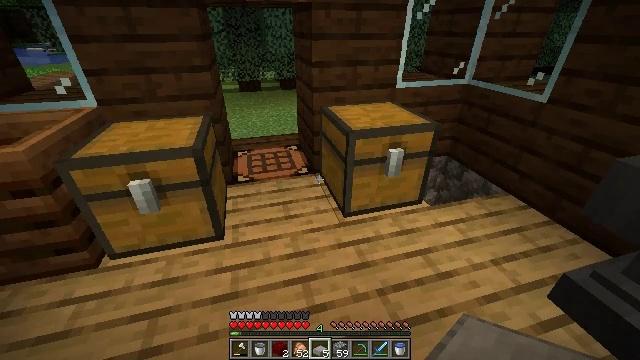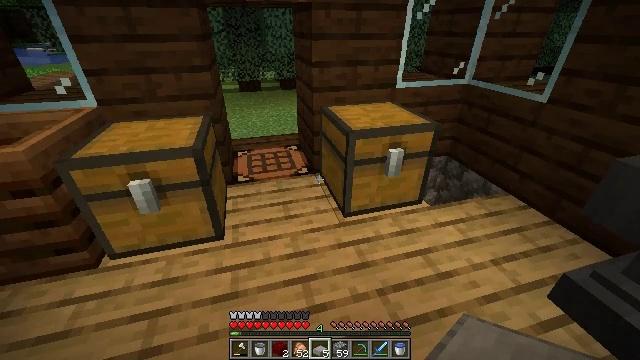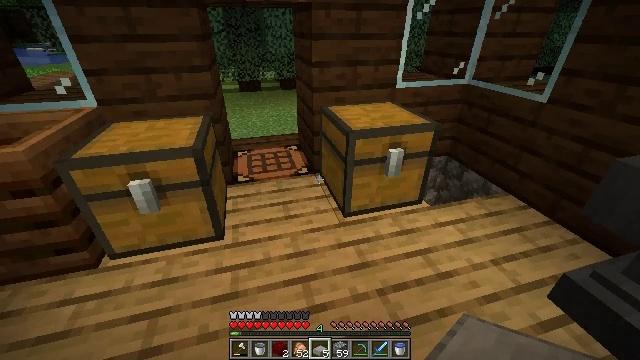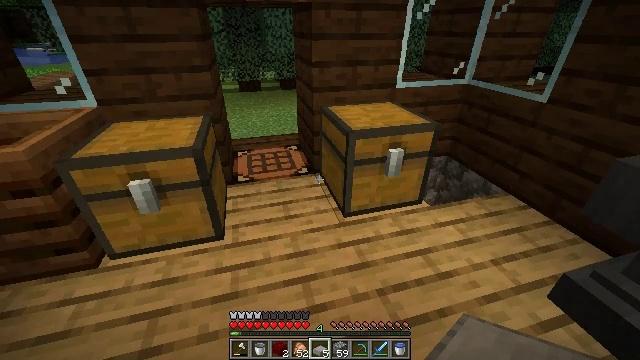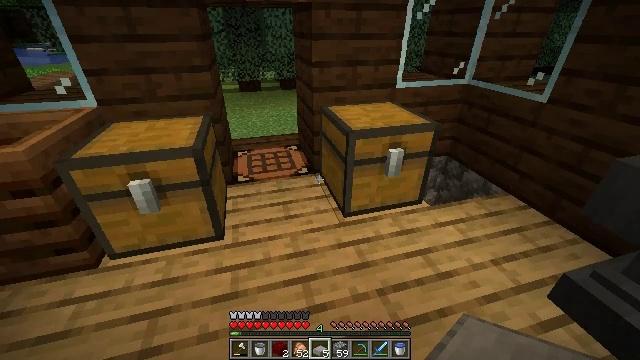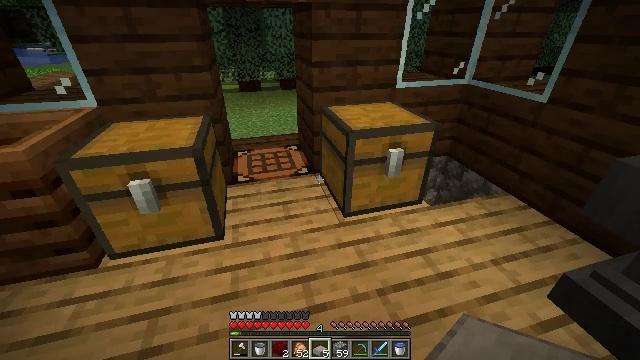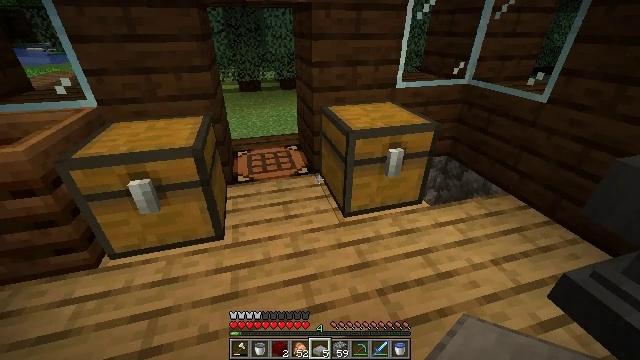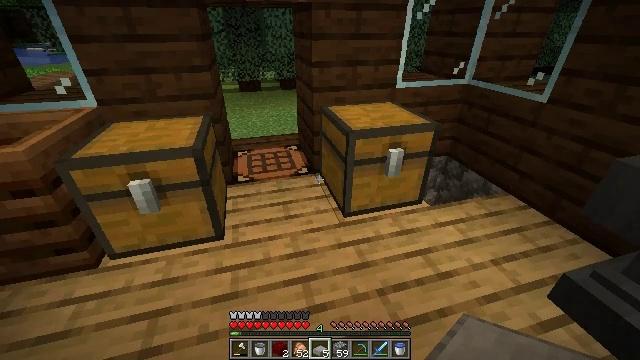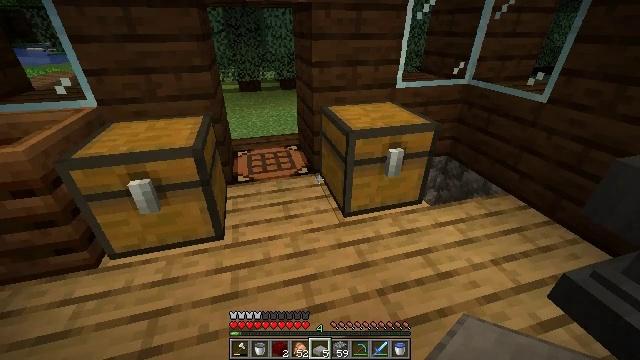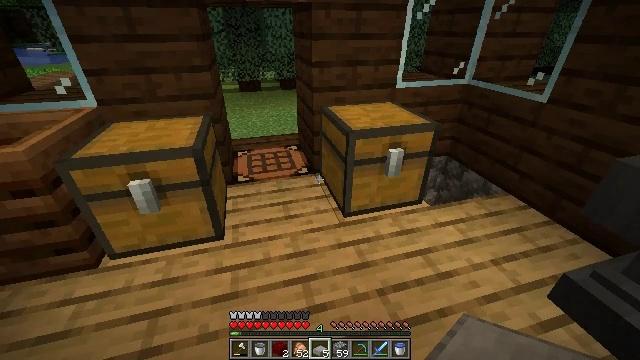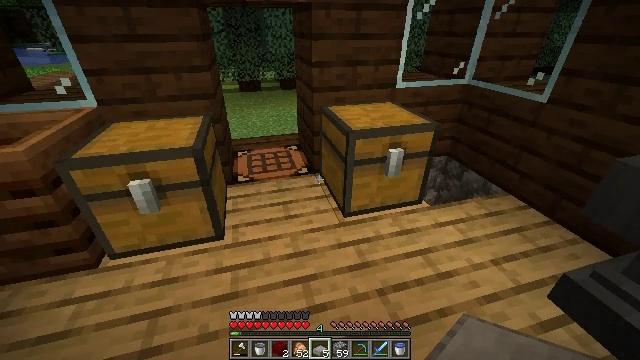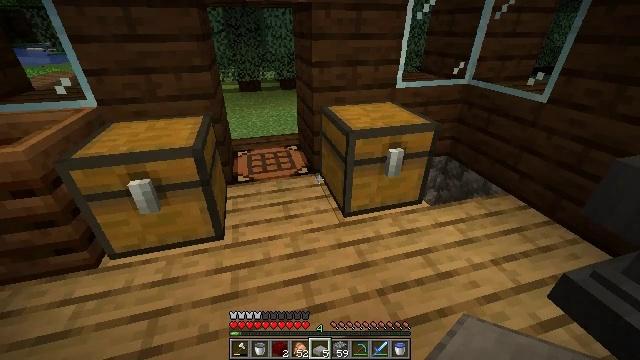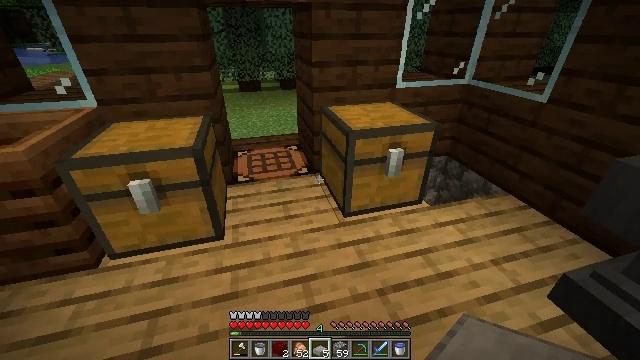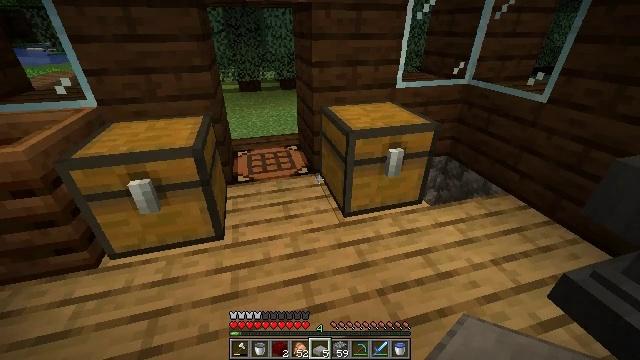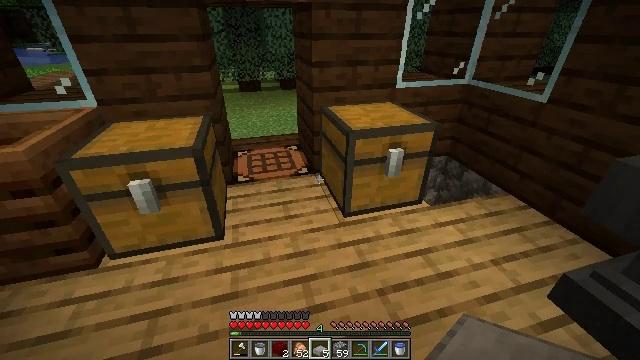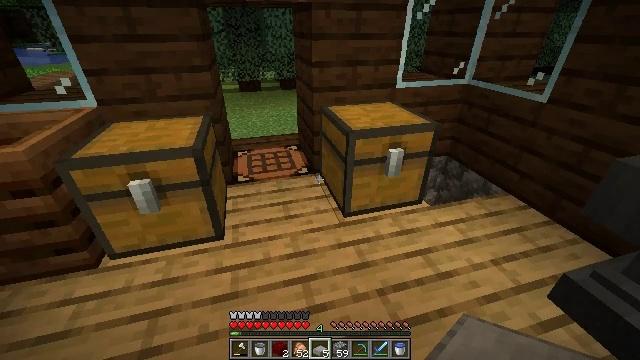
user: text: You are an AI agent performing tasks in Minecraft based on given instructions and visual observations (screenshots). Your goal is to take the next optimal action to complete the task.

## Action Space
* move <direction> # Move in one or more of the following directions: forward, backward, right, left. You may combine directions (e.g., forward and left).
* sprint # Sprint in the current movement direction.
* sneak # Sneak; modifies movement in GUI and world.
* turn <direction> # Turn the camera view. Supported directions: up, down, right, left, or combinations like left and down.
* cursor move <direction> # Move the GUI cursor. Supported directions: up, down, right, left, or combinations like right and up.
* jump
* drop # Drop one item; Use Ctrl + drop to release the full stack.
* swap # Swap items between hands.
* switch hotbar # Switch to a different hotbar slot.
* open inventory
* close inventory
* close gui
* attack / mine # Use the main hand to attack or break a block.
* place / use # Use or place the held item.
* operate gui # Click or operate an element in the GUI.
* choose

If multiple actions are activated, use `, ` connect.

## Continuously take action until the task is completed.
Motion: motion action
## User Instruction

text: Get a hopper using the crafting table.
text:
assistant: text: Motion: no_op
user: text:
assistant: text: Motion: no_op
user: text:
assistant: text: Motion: no_op
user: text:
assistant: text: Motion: no_op
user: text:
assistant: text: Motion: no_op
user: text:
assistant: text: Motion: no_op
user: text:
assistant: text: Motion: no_op
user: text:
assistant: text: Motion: no_op
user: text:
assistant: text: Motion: no_op
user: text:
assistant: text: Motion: no_op
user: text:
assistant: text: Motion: no_op
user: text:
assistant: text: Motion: no_op
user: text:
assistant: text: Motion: no_op
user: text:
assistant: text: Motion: no_op
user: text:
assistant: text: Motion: no_op
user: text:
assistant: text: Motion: no_op
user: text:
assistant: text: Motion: no_op
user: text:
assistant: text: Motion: no_op
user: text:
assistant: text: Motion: no_op
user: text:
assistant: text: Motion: no_op
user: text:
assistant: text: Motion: no_op
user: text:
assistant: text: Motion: no_op
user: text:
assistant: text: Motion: turn left and down
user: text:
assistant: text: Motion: turn left and down
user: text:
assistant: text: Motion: move forward, turn left
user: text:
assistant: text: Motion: move forward, turn left
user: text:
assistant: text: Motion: move forward, turn left
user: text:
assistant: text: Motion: move forward
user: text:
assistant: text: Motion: move forward
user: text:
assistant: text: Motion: move forward, sprint, turn right and up